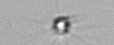
Label: Calciopappus